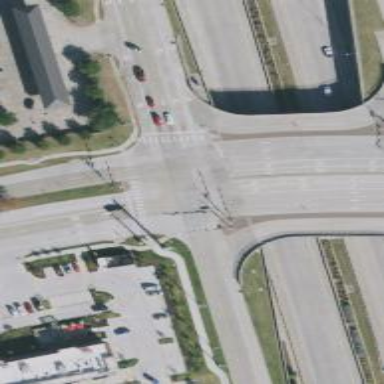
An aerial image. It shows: Secondary road with separate sidewalk. There is also frontage road.